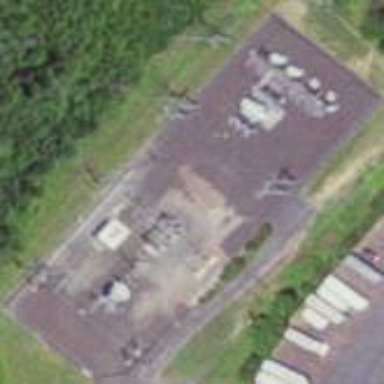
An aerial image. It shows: Distribution level power substation enclosed by fence.